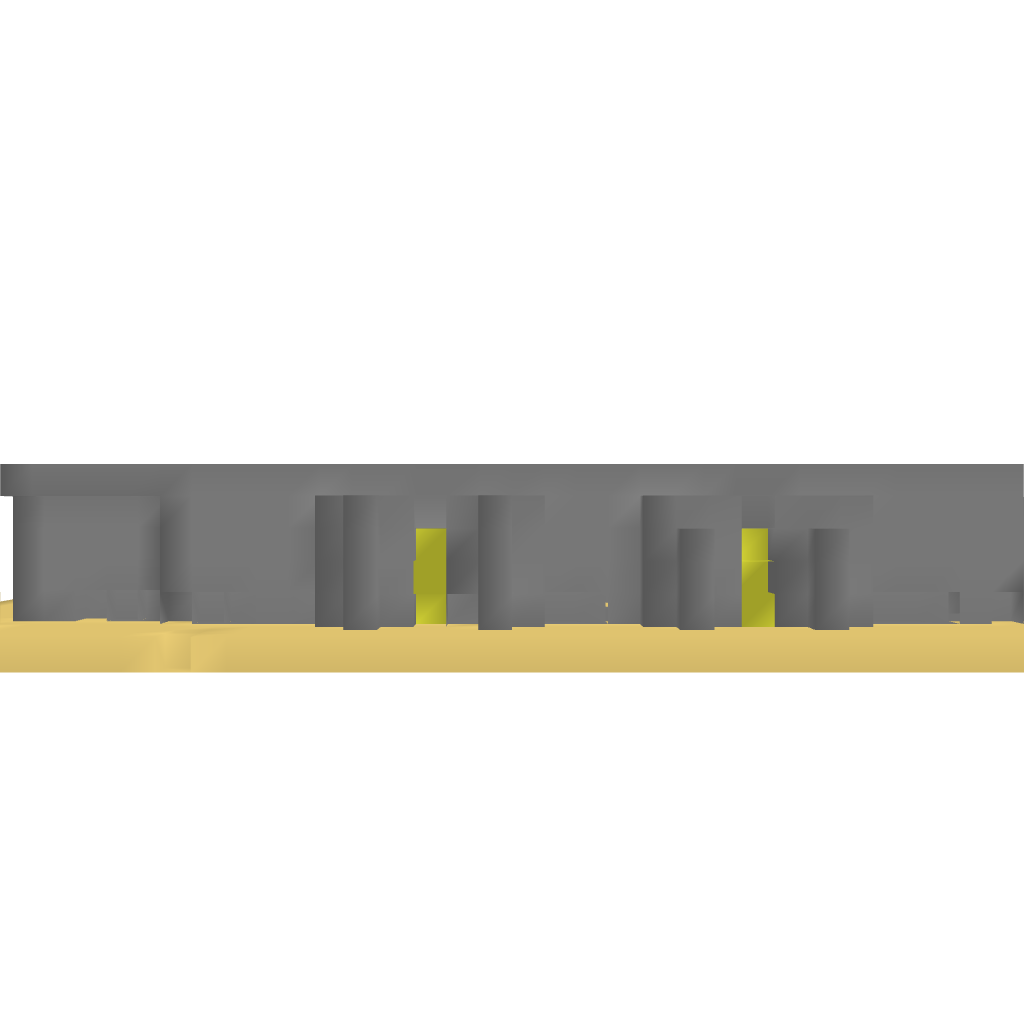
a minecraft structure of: Tutorial Room [Small] bad low quality